Field crop: tomato
Growth stage: 2
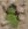
Species: solanum